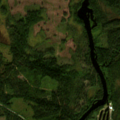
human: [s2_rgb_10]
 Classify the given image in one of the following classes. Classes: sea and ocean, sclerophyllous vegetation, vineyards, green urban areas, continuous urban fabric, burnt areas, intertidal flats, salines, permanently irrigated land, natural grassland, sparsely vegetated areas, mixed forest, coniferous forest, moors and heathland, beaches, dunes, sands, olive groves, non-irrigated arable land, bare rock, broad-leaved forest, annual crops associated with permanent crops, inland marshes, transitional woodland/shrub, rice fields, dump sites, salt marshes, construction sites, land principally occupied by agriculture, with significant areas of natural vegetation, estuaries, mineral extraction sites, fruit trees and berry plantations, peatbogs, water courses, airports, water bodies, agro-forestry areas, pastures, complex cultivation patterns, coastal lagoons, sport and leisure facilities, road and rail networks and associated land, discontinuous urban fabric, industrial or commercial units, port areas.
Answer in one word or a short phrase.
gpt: coniferous forest, transitional woodland/shrub